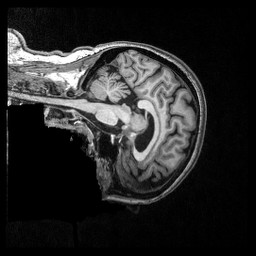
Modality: T1w
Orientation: sagittal
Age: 40
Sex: female
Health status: healthy
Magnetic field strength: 3 T
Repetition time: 2.53 s
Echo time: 0.00331 s